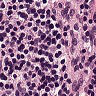
Metastatic tissue present: no